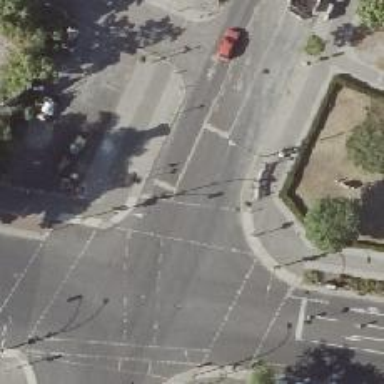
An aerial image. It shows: Road with traffic signals.